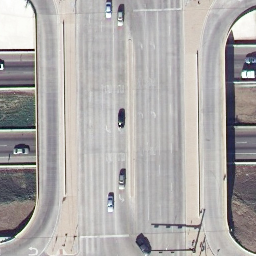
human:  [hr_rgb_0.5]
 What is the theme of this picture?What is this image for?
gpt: overpass